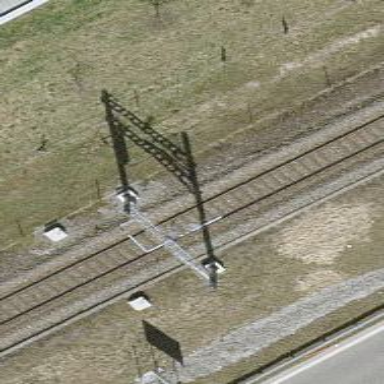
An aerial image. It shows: Catenary mast for power lines.